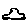
Label: car